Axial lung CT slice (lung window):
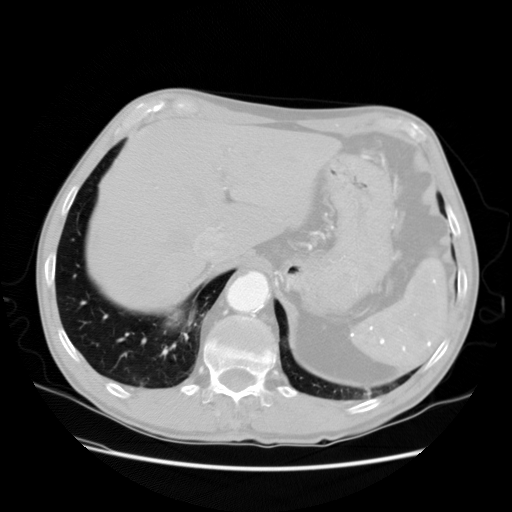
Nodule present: no